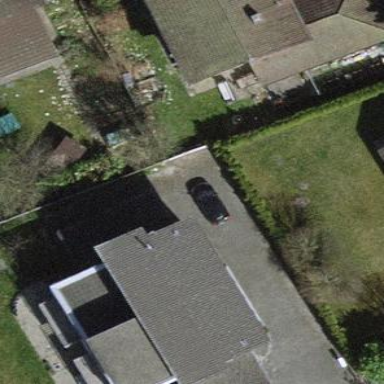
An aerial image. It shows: Detached building.